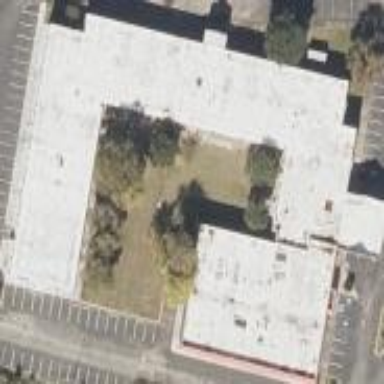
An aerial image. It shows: Commercial building.